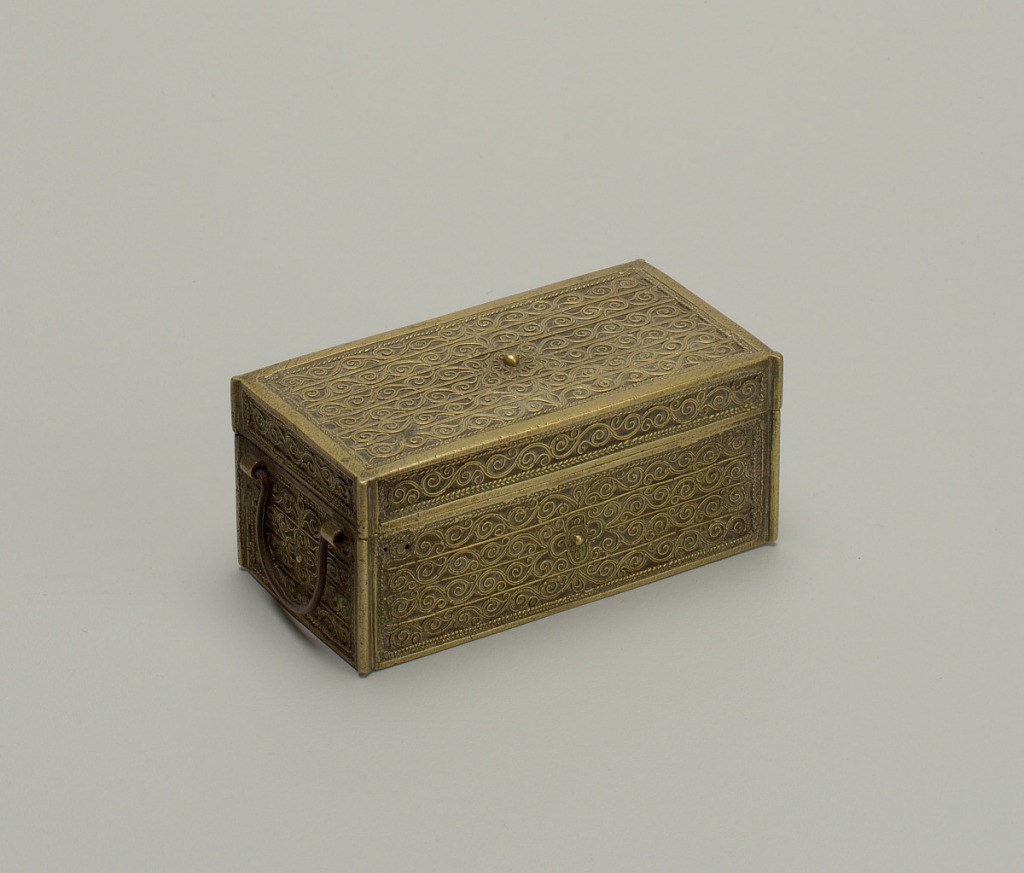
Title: Inkwell stand
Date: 19th century
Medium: Metal, applied wire
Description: Rectangular box with round corner posts, horseshoe-shaped hinges, hinged lid, top covered by paralleled bandings of scrolled wire patterns. Round bosses centers of each panel. Bottom: raised lines like cod tying package with a bow in the middle. Interior: tray divided into three compartments with four hinged lids decorated with raised "X" pattern.